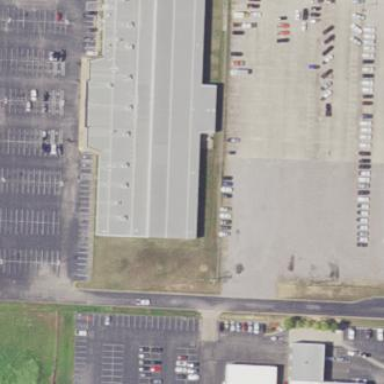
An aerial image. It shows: Building that houses bowling alley.